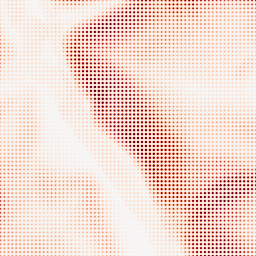
Category: morphological
Decomposition family: morphological_gradient
Decomposition parameters: size: 10
shape: disk
Upsampling method: sinc_hamming
Upsampling parameters: scale: 8
kernel_size: 4
Upsampling scale: 8